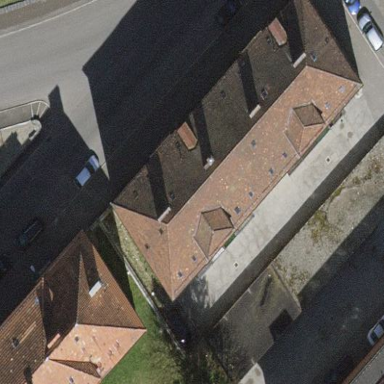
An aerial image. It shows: Apartments building with side-hipped roof shape.